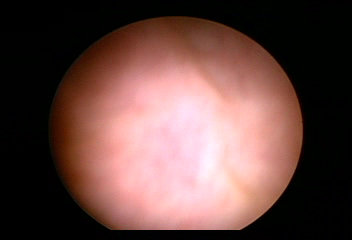
Modality: WLC
Class: Normal mucosa
Bladder cancer association: No